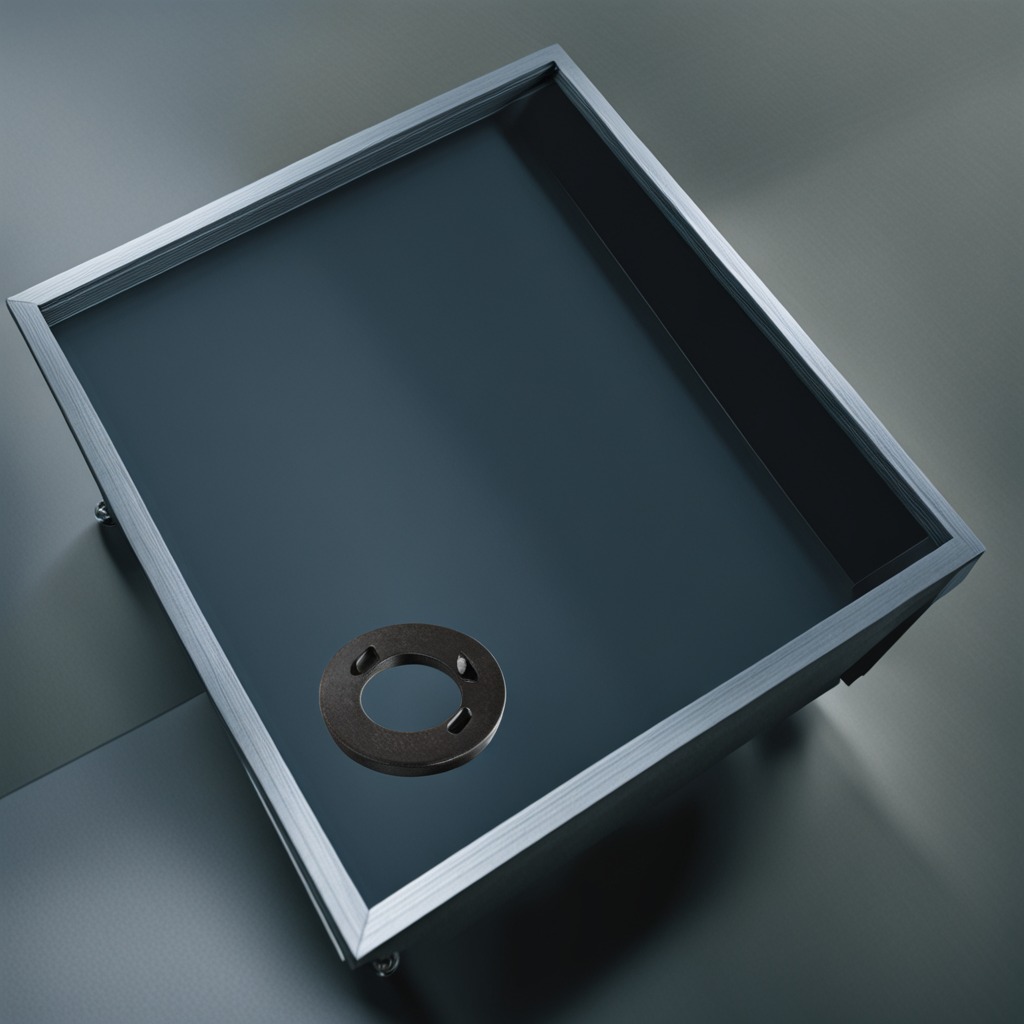
A flat metal washer lies on the toolbox surface in the airplane hangar workshop 8K.